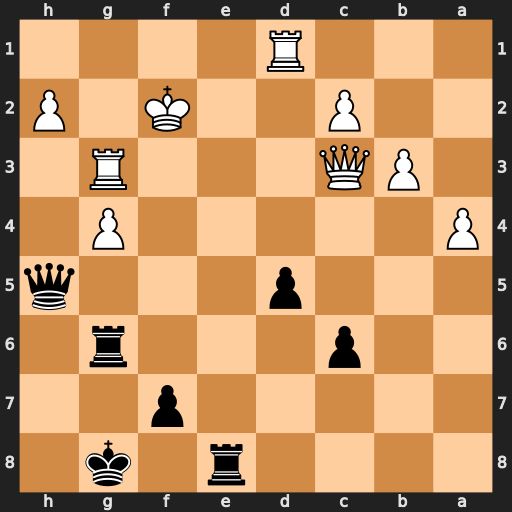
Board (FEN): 4r1k1/5p2/2p3r1/3p3q/P5P1/1PQ3R1/2P2K1P/3R4
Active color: b
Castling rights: -
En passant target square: -
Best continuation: Qxh2+ Rg2 Re2+ Kxe2 Qxg2+